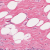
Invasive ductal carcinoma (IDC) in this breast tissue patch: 0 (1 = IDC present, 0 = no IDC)